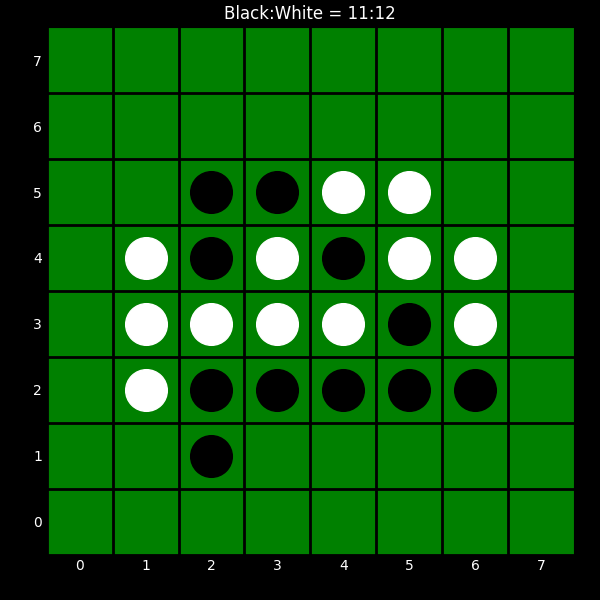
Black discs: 11
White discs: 12